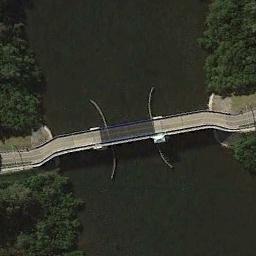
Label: bridge